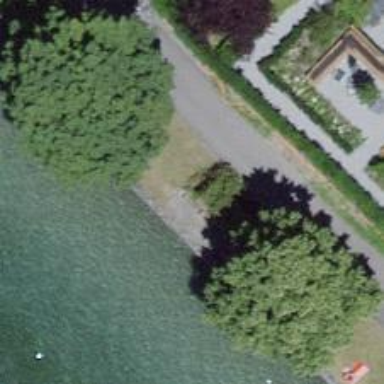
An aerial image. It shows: Bench.